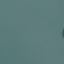
Land use / land cover: SeaLake